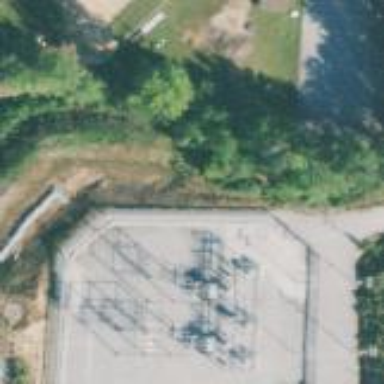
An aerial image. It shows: Distribution substation surrounded by fence.